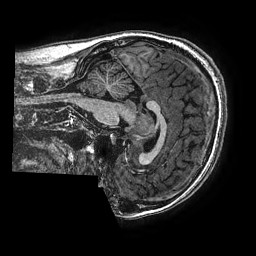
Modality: T1w
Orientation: sagittal
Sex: male
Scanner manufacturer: ge
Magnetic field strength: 3 T
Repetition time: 0.00766 s
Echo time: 0.003476 s